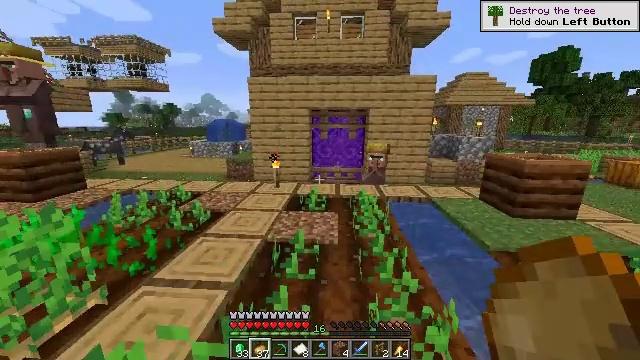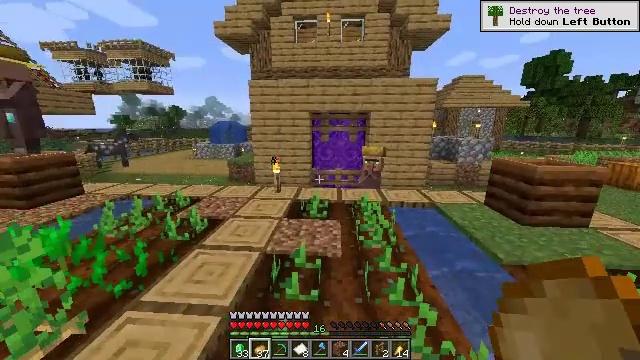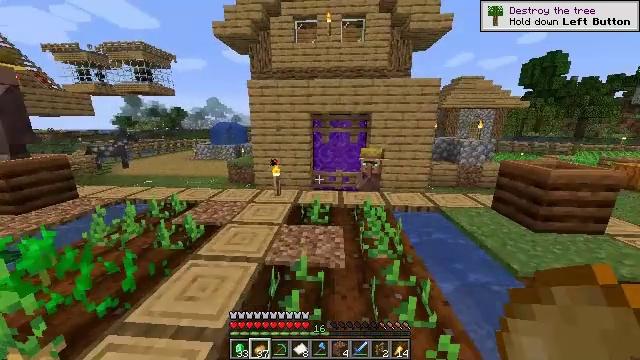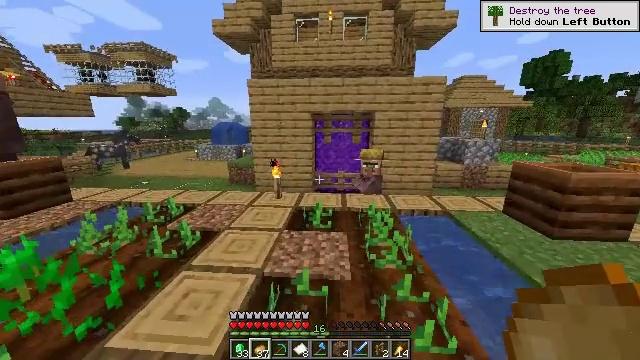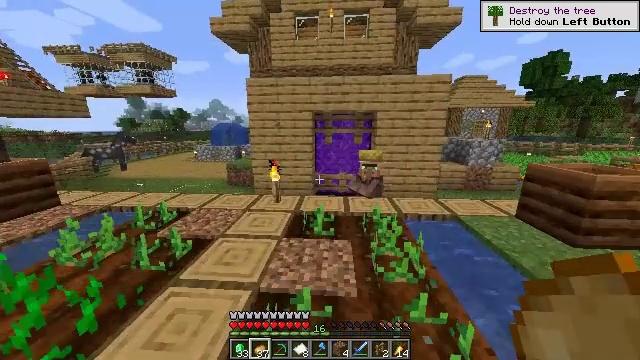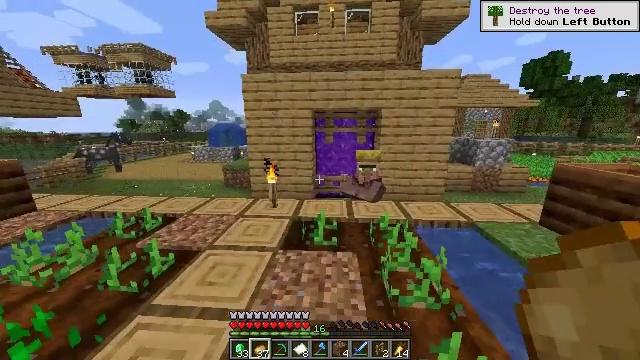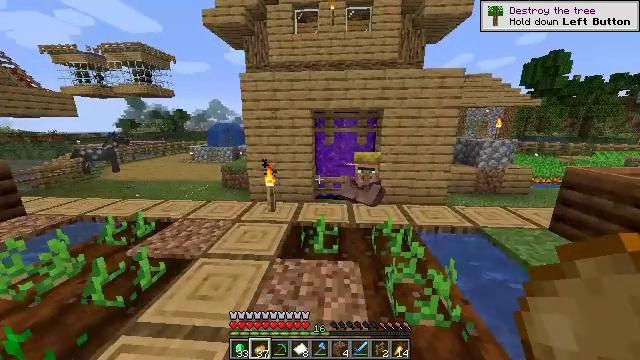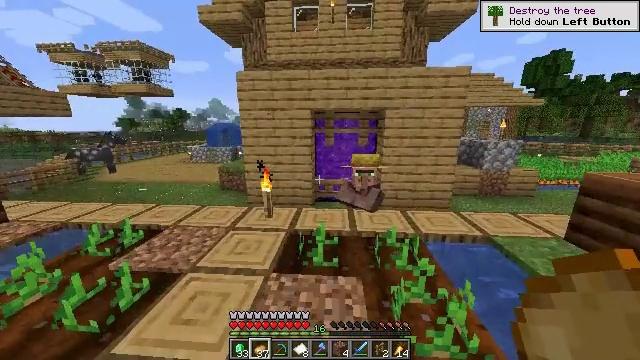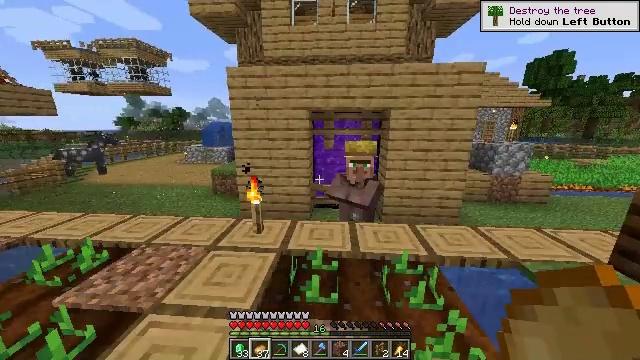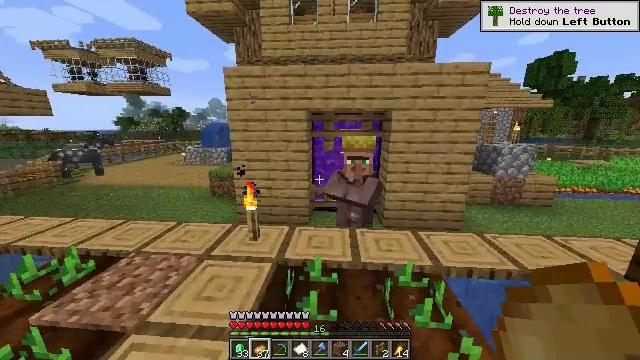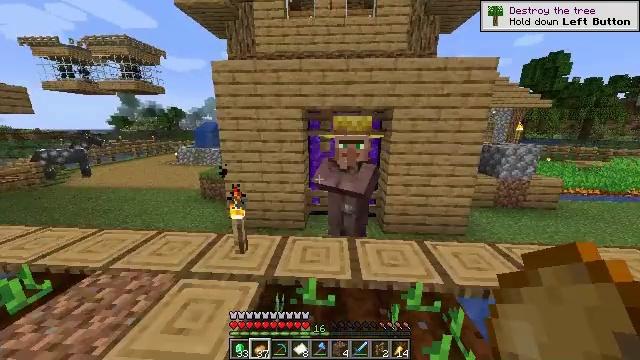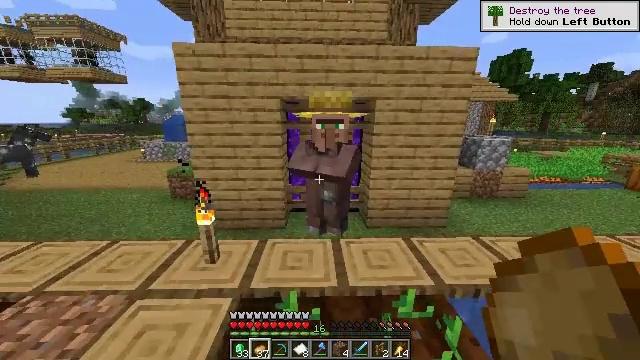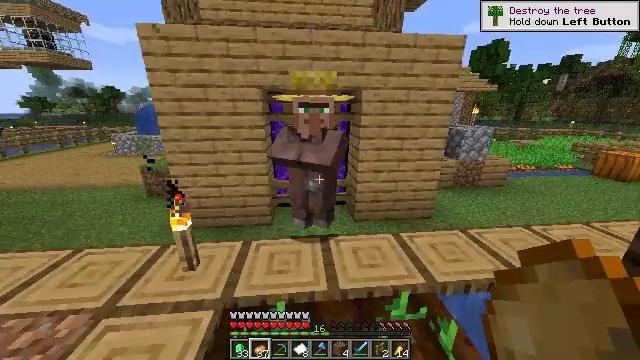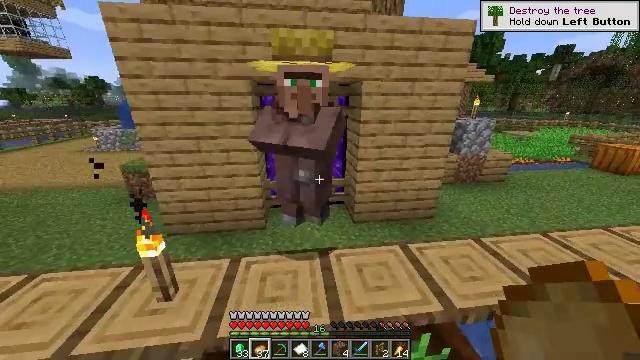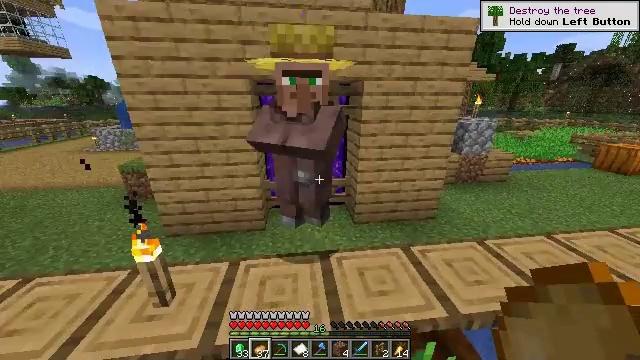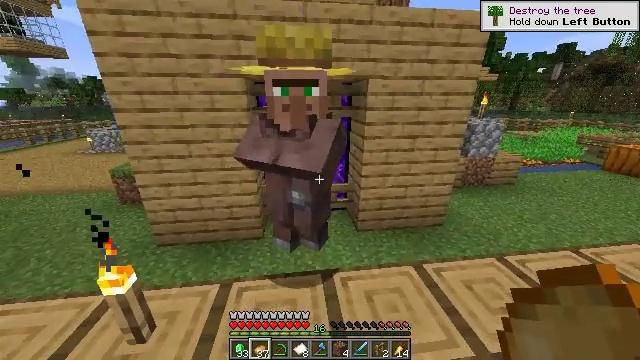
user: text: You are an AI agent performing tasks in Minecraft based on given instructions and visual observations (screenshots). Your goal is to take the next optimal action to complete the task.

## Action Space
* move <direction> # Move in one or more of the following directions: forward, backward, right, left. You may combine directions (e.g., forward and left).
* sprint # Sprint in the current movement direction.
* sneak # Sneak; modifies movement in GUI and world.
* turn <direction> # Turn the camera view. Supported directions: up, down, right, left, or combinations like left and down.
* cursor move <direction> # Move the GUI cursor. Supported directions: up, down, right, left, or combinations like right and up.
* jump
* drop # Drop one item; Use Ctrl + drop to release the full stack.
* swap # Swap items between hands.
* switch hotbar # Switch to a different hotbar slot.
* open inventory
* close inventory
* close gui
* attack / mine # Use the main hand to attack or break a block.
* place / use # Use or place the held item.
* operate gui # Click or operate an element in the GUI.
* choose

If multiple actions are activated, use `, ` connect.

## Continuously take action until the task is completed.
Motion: motion action
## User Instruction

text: Put necessary items in the crafting grid to craft an emerald.
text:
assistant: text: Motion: move forward, sprint
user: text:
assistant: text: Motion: move forward
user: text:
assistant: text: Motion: move forward
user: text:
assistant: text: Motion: move forward, sprint
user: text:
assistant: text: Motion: move forward, sprint
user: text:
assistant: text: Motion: move forward, sprint
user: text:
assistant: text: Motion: move forward, sprint
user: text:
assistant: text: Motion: move forward
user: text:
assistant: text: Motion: move forward
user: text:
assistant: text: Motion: move forward
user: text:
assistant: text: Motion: move forward, turn right and down
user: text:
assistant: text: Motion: move forward, turn right and down
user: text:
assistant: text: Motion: move forward, turn right and down
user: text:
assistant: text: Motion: move forward
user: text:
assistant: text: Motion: no_op
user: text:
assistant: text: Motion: use / place
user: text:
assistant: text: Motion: use / place
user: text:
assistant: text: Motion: use / place
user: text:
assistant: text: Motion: turn left
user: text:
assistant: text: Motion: turn left
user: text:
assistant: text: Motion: open gui
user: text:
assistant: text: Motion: no_op
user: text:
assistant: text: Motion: no_op
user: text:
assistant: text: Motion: no_op
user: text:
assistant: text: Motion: no_op
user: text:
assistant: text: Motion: no_op
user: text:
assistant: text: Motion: cursor move left
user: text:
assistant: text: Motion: cursor move left and up
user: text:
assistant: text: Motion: cursor move left and up
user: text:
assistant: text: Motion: cursor move left and up